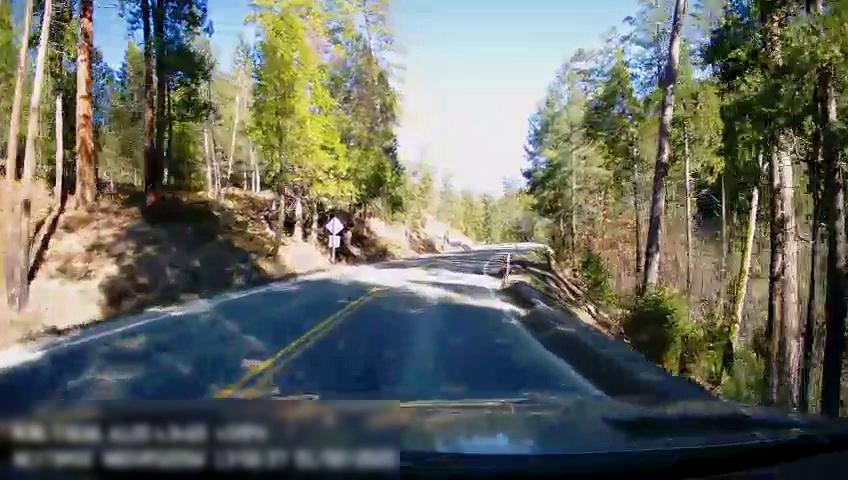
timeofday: Day
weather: Sunny
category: Drivable Space
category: Lanes | Alternate Lane
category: Lanes | Opposite Lane
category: Lanes | Current Lane
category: Lanes | Opposite Lane